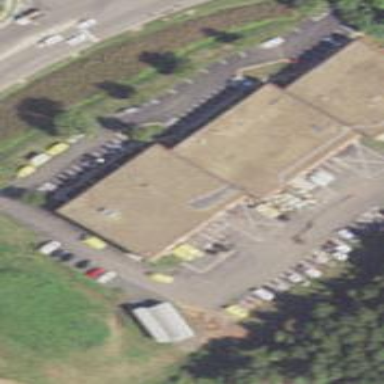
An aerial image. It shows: Building.